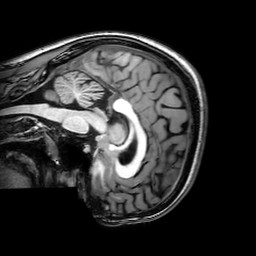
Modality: T1w
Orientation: sagittal
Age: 24
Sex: female
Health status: healthy
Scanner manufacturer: philips
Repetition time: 0.008322 s
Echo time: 0.00384 s